Interaction volume radius: 10 \u00c5
Interaction volume height: 15 \u00c5
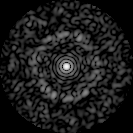
Disorder parameter: 0.8016